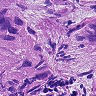
Metastatic tissue present: yes